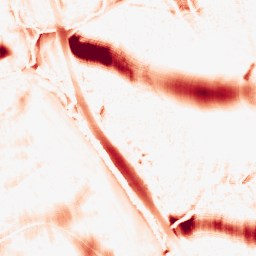
Category: morphological
Decomposition family: morphological_ellipse
Decomposition parameters: operation: opening
width: 50
height: 30
Upsampling method: cubic_catmull_rom
Upsampling parameters: scale: 2
Upsampling scale: 2